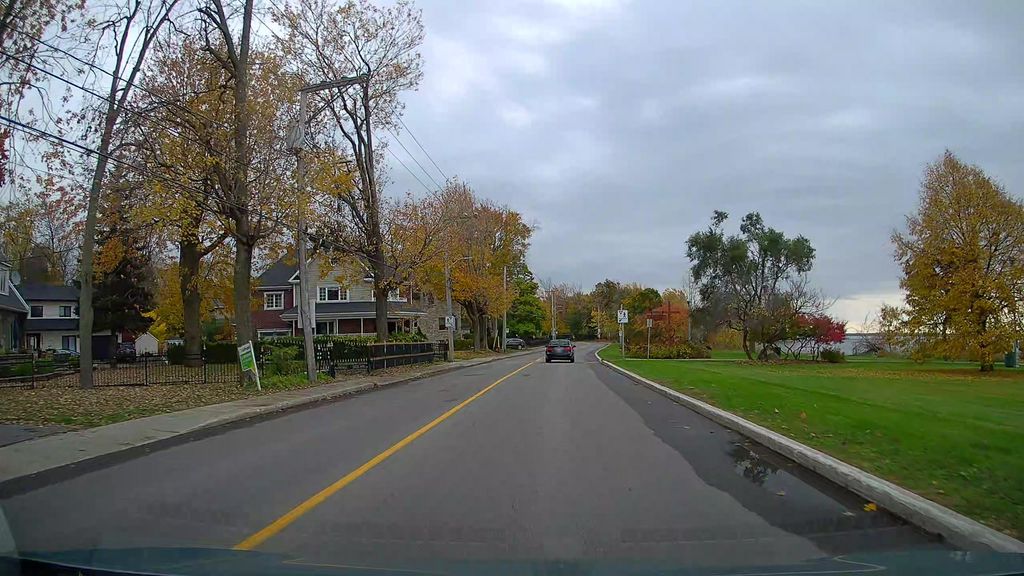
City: montreal